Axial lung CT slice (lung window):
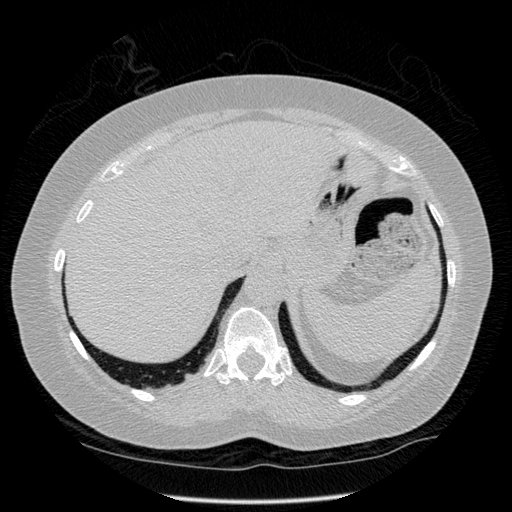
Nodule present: no